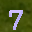
Label: 7